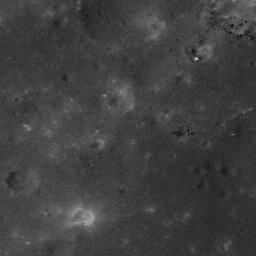
Host type: background_regolith
Lunar coordinates: latitude nan, longitude nan